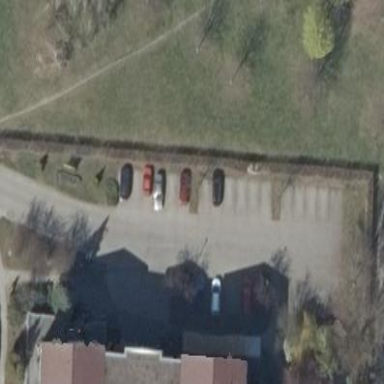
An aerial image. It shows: Parking area with surface.